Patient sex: F
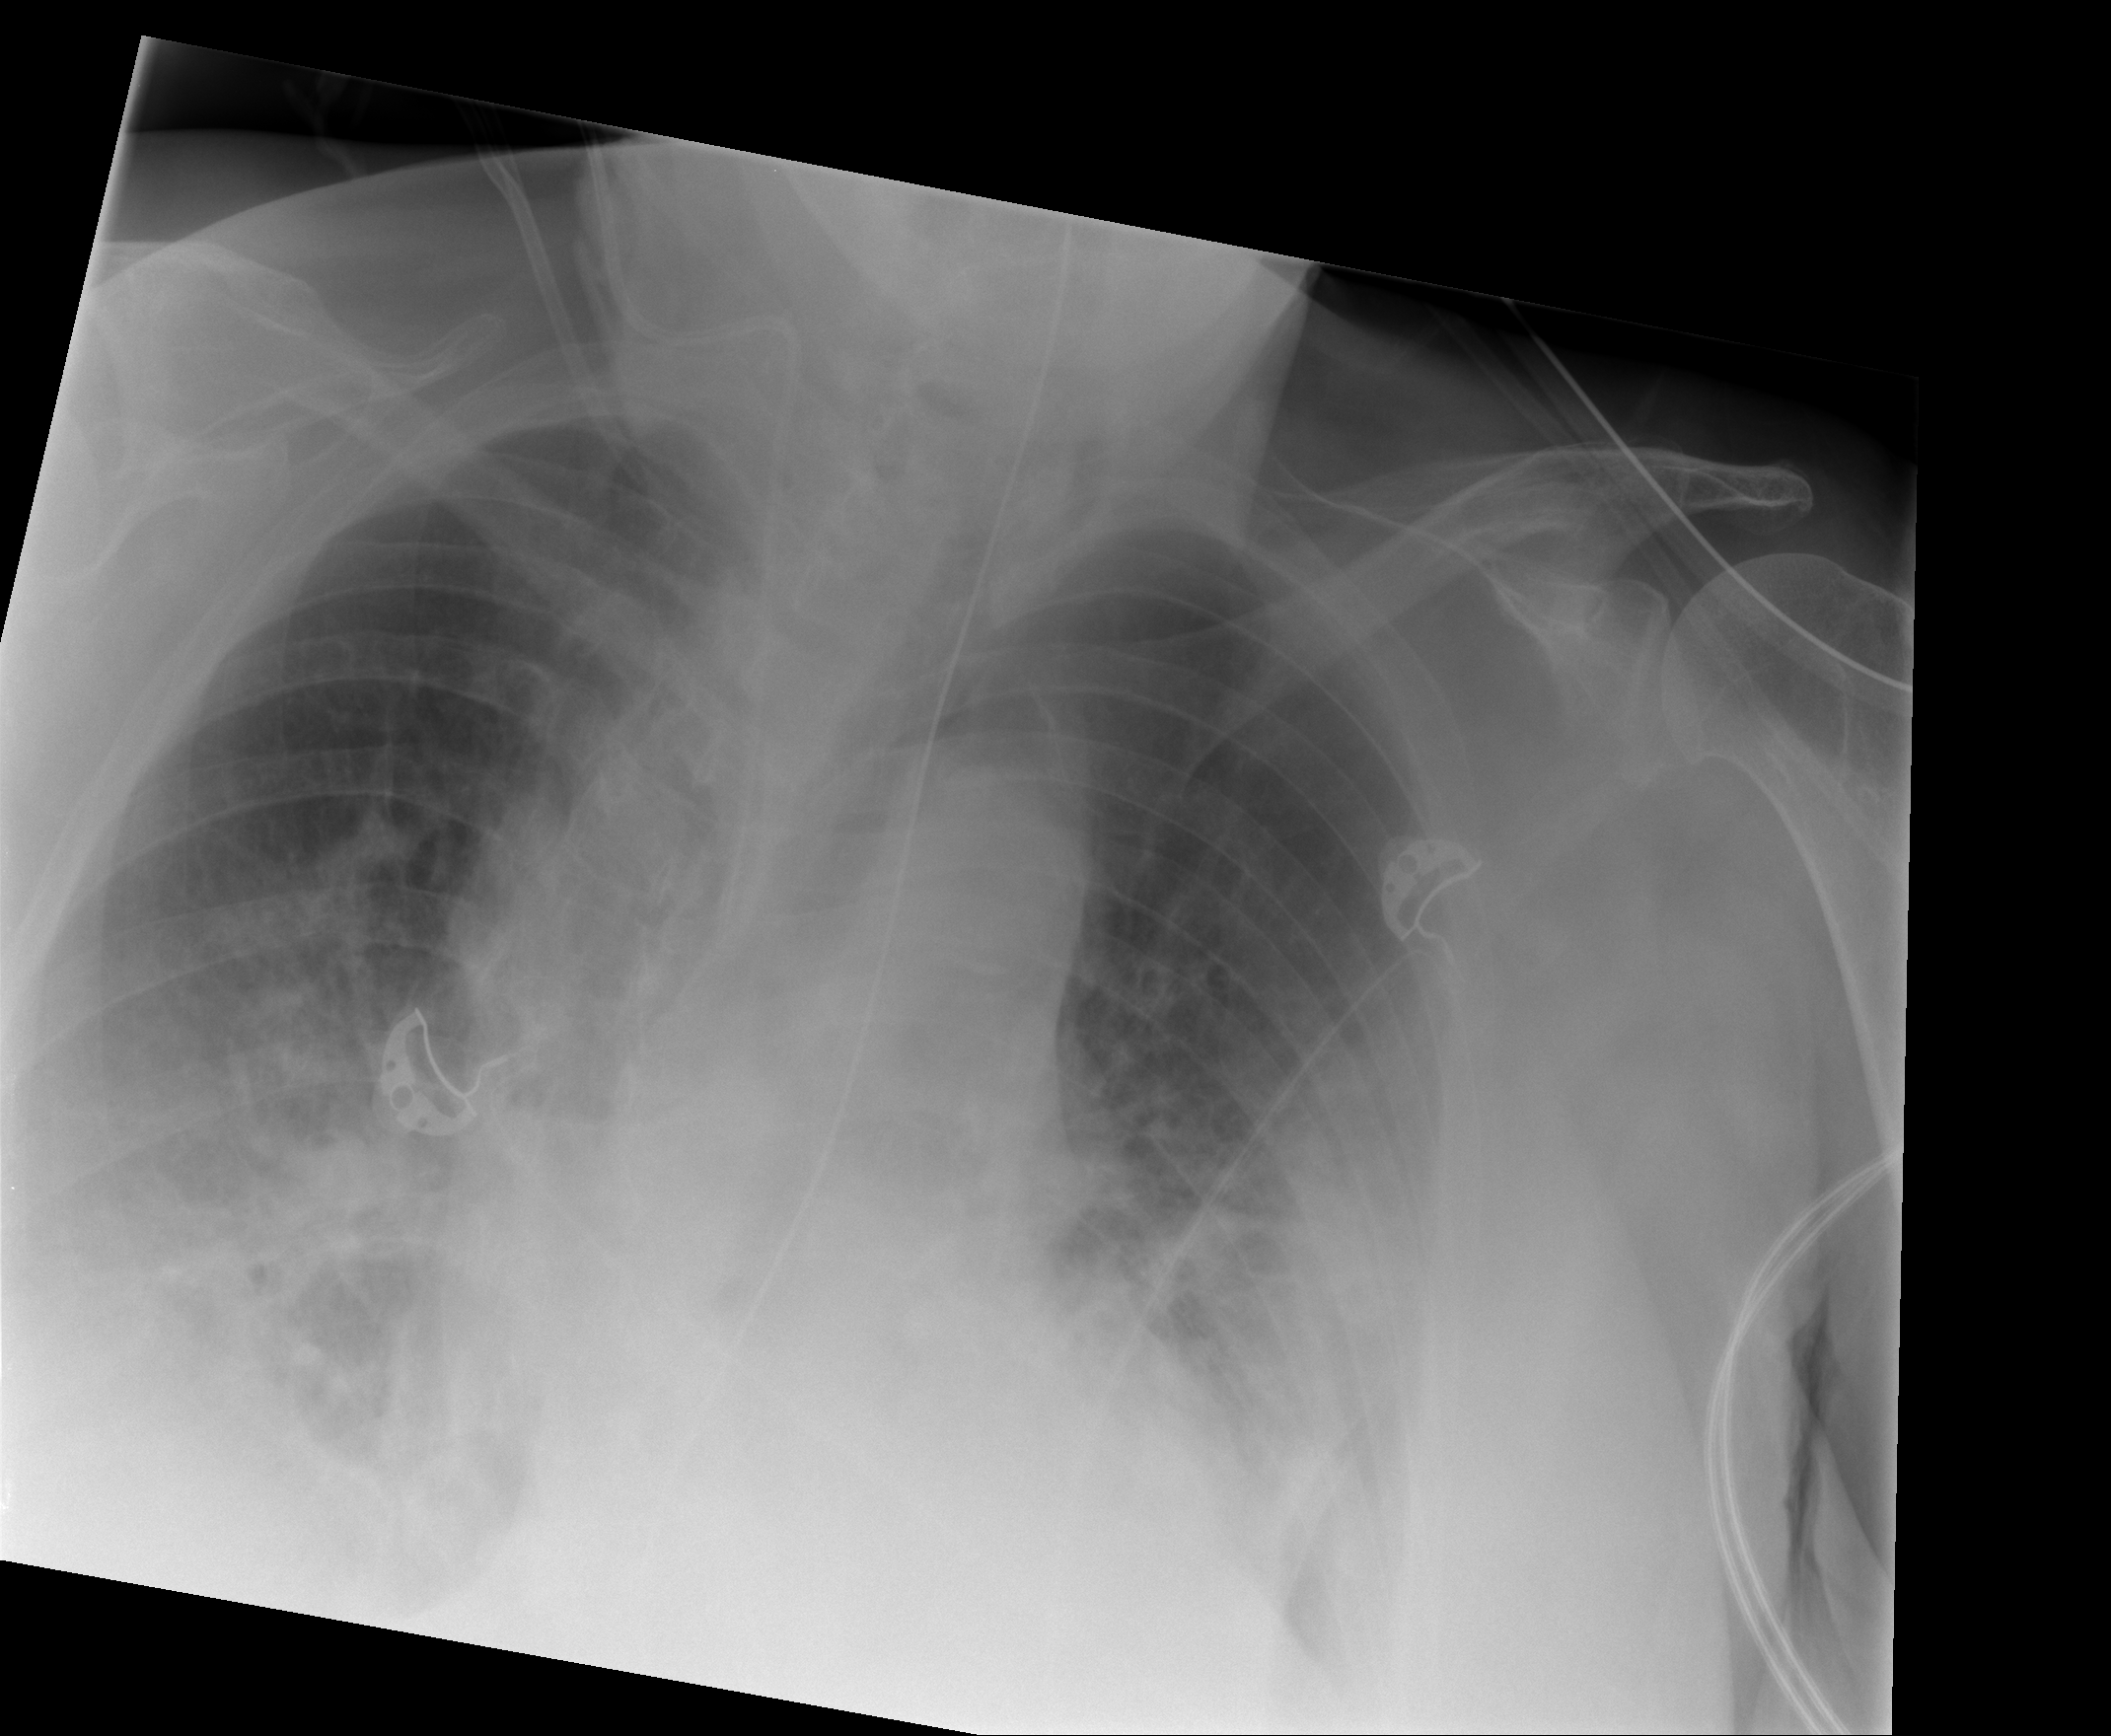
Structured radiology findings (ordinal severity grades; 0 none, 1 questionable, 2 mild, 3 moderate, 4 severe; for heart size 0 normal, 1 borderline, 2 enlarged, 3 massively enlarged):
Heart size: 0
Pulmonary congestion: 0
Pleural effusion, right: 2
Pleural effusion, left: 1
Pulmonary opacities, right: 2
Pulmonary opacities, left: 0
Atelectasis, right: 0
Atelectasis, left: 2